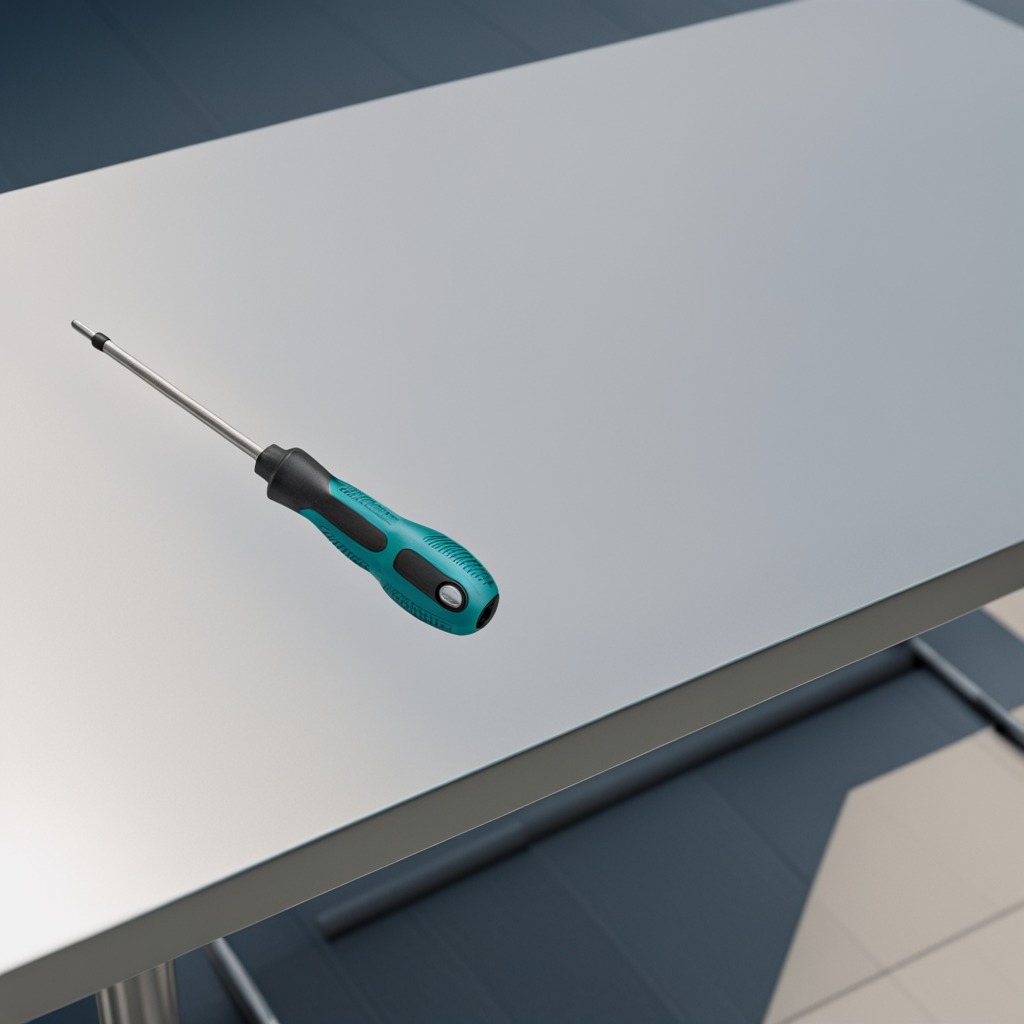
A screwdriver is lying on the table.